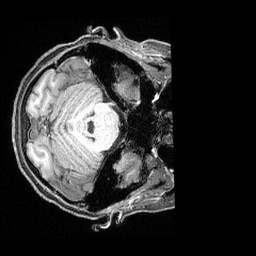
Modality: T1w
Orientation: axial
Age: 24
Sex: female
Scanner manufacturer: siemens
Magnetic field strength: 3 T
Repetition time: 2.3 s
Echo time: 0.00324 s